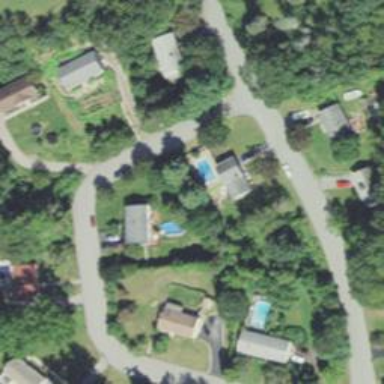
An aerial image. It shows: Residential driveway.